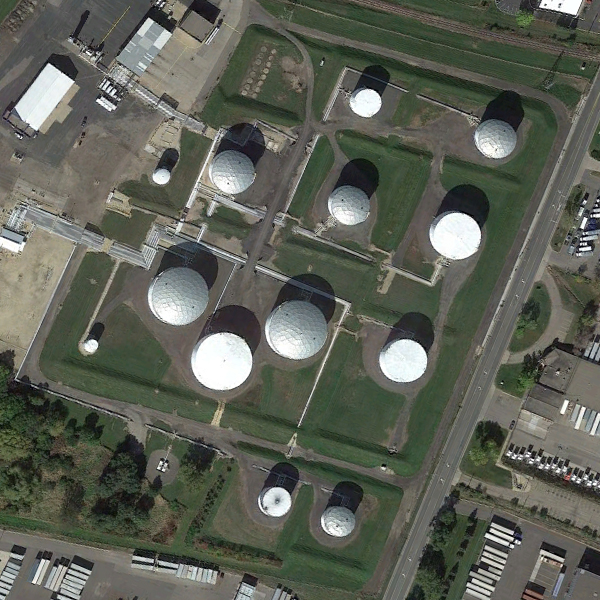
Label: StorageTanks